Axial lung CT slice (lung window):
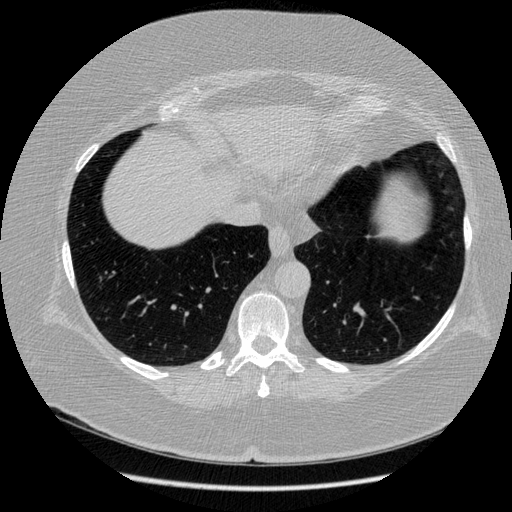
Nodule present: no